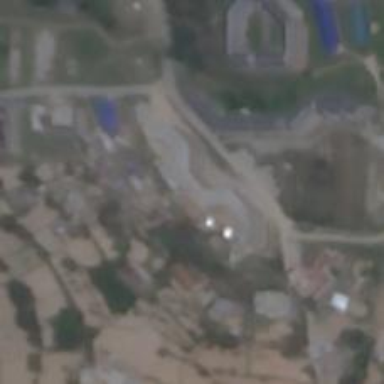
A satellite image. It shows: School.